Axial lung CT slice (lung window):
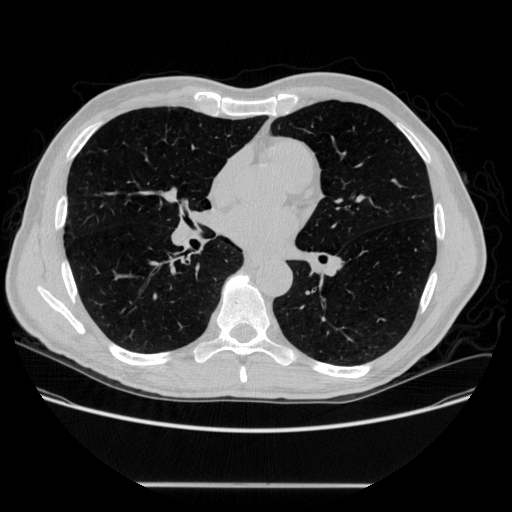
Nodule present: no